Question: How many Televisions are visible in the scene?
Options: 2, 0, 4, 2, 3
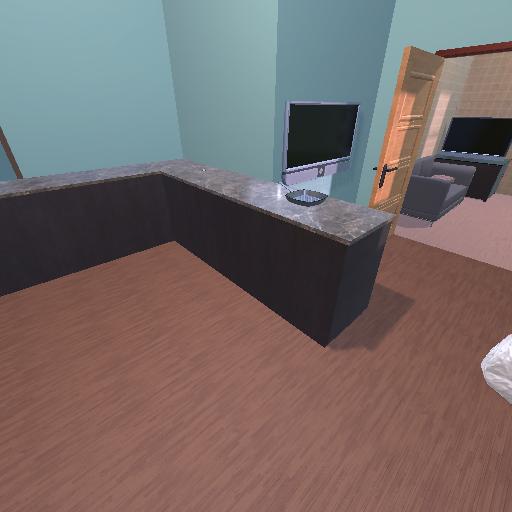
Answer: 2